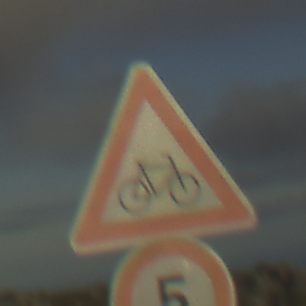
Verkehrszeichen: RadverkehrLinks
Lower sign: Geschwindigkeit5
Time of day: SunriseSunset
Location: Outdoor (Nature)
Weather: PartlyCloudy
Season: NotSpecified
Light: Natural